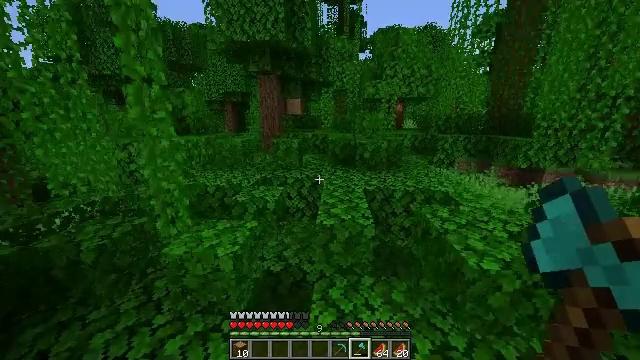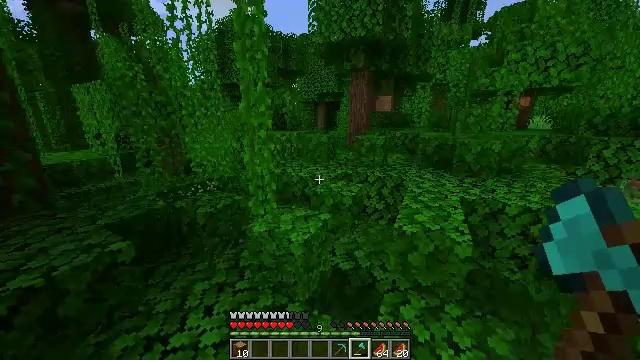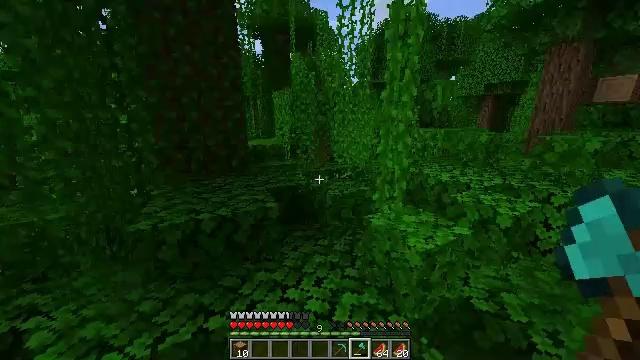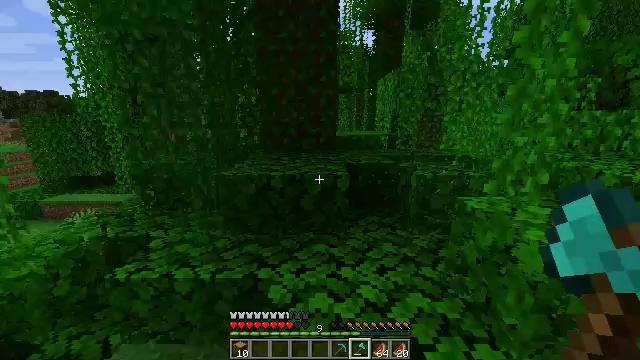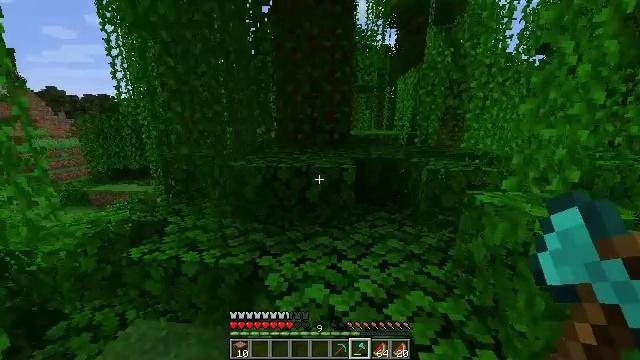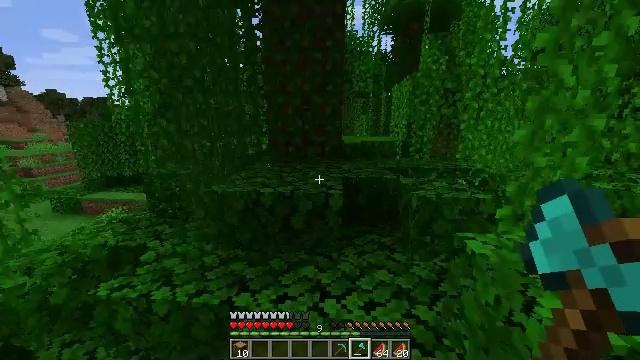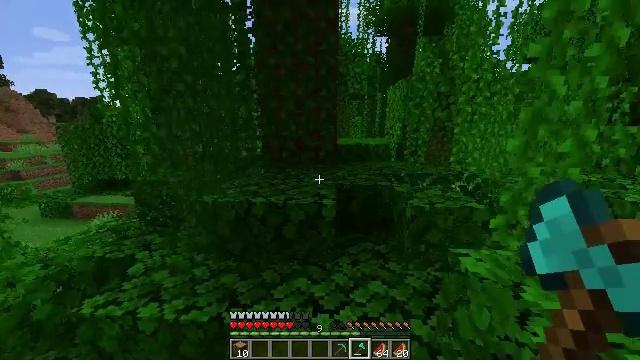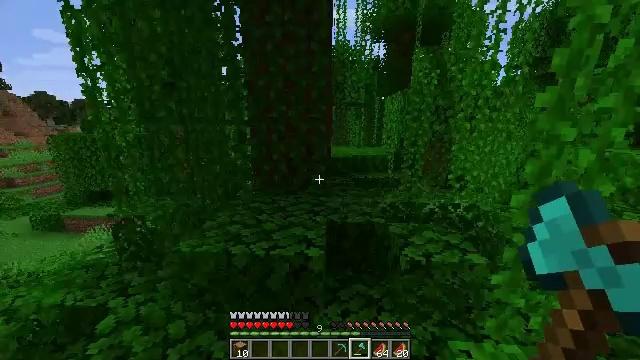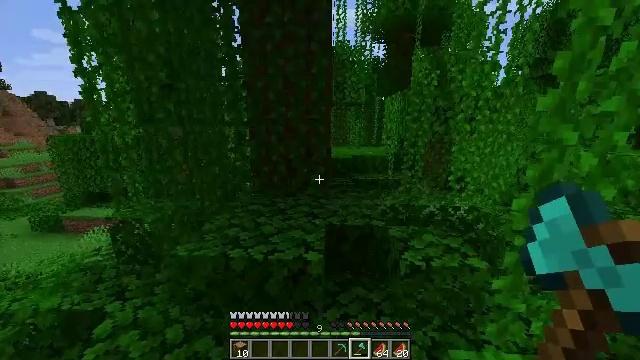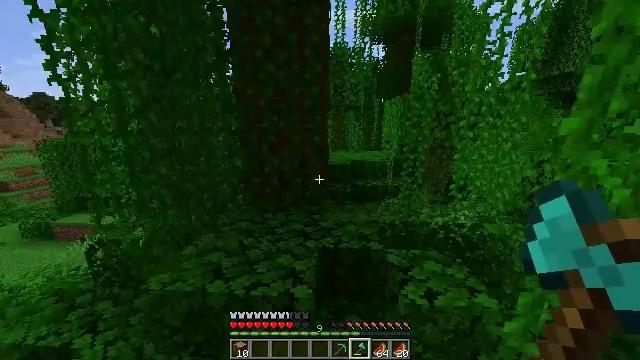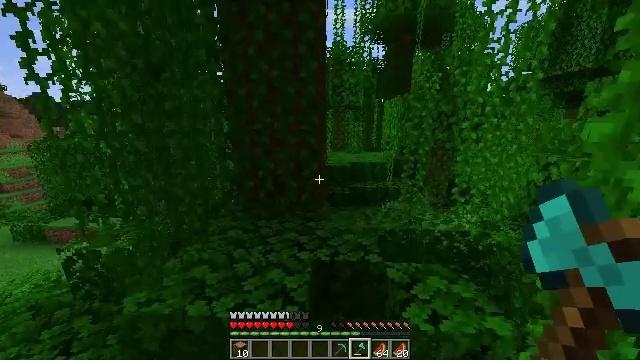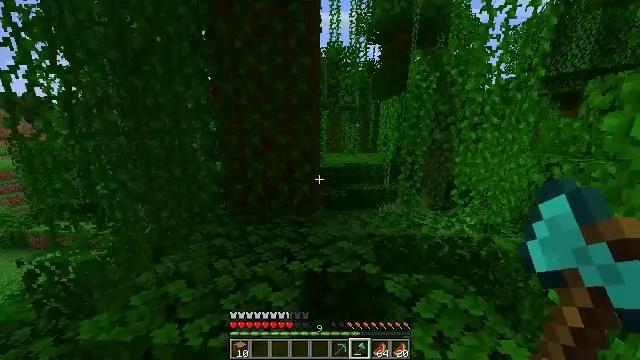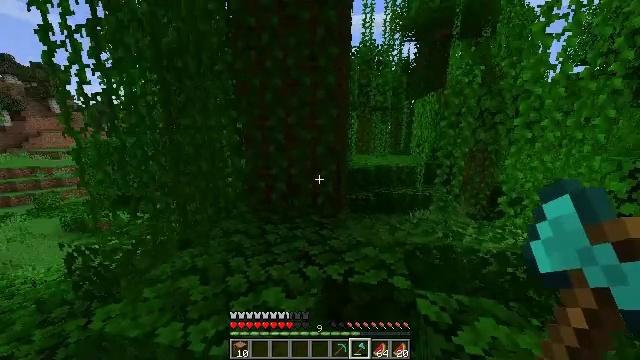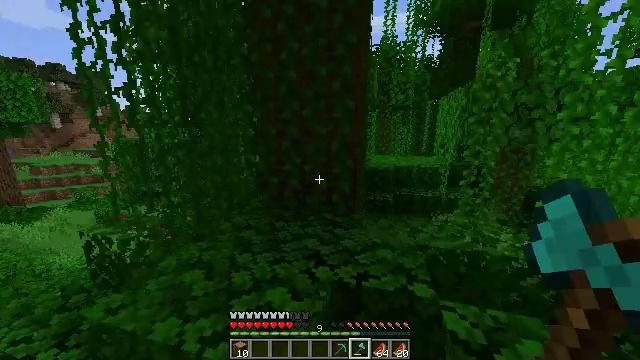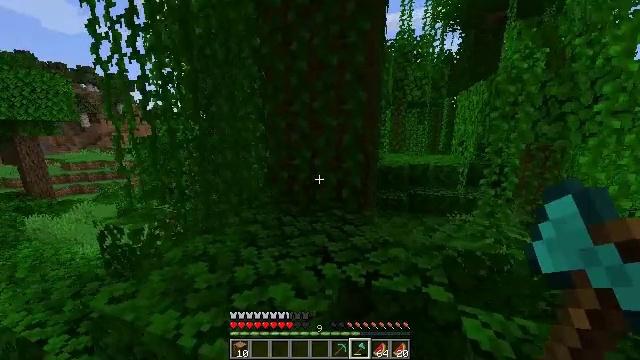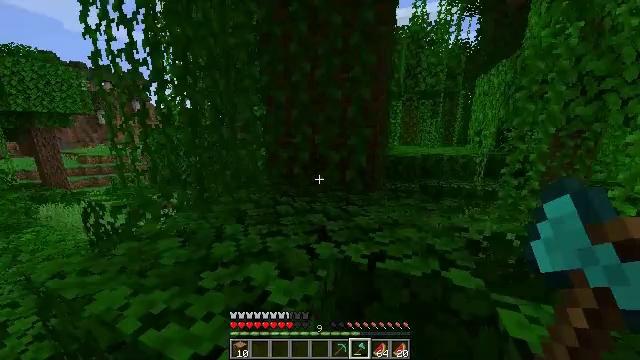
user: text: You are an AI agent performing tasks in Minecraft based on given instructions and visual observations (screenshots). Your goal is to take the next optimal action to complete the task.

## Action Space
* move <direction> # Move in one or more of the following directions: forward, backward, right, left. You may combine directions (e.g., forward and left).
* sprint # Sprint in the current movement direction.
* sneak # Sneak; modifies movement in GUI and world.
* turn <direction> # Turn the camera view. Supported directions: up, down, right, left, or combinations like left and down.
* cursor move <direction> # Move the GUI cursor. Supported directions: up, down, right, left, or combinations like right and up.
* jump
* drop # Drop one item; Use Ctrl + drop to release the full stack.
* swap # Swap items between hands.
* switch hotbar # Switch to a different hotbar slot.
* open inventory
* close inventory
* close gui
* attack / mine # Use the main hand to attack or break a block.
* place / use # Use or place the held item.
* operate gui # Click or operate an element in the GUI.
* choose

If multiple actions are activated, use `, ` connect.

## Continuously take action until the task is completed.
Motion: motion action
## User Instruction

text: Collect vines by mining them.
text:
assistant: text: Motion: move forward, turn left, jump
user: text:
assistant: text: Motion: move forward, sprint, turn left, jump
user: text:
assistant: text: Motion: move forward, sprint, turn left, jump
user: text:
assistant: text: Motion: move forward, sprint, turn left, jump
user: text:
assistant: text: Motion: move forward, jump
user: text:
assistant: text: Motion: move forward, turn right, jump
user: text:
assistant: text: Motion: move forward, jump
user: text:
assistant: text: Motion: move forward, jump
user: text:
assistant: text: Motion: move forward, jump
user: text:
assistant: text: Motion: move forward, jump
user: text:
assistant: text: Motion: move forward, jump
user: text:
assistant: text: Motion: move forward, turn left, jump
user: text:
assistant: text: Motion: move forward, turn left, jump
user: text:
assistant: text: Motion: move forward, sprint, turn left, jump
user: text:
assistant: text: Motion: move forward, sprint, turn left, jump
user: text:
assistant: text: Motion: move forward, sprint, turn left, jump
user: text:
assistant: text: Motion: move forward, sprint, jump
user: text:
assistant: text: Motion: move forward, sprint, jump
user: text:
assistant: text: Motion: move forward, sprint, jump
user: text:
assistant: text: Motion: move forward, jump
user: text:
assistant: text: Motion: move forward, jump
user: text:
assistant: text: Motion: move forward, jump
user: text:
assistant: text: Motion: move forward, jump
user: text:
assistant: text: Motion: move forward
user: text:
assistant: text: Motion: turn right and up
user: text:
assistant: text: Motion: turn right and up
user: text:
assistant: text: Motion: move left, turn right and up
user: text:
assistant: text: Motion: move left, turn up
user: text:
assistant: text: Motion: move left, turn right and up
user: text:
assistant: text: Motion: move left, turn right and up